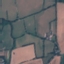
Land use / land cover class: Pasture